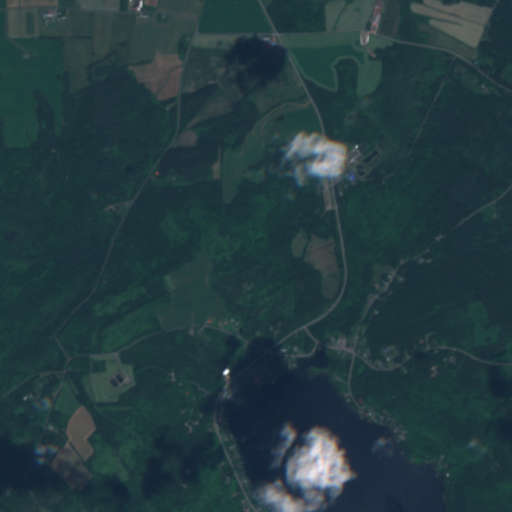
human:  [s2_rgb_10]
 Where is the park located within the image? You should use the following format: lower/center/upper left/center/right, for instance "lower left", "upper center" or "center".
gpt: The park is located in the lower center of the image.
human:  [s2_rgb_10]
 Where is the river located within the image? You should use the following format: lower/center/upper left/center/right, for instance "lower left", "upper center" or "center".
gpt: The river is located in the right of the image.
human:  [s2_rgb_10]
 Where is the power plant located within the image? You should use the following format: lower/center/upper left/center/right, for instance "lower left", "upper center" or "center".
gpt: There is no power plant in the image.